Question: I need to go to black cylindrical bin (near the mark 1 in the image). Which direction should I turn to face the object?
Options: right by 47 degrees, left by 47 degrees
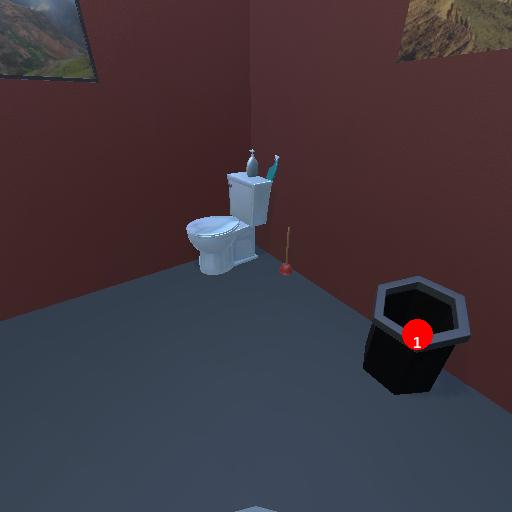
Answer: right by 47 degrees